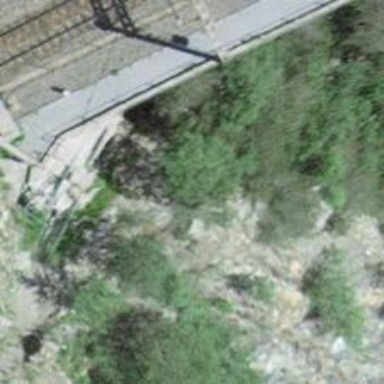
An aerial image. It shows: Abandoned railway path.